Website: bh-photo
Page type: payment
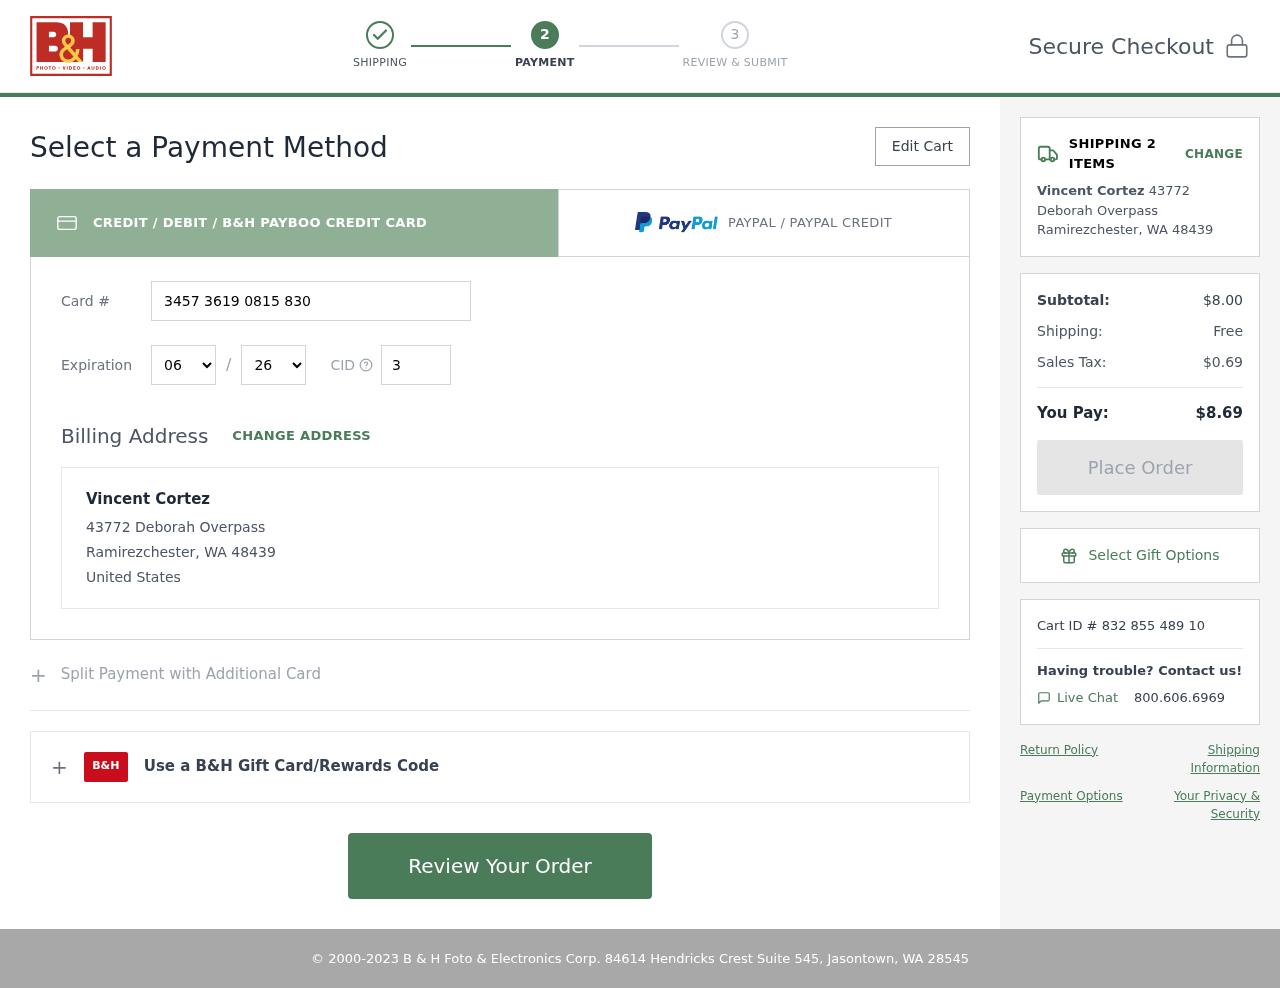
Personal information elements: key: PII_CARD_CVV
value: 3587
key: PII_CARD_EXPIRY_MONTH
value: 06
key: PII_CARD_EXPIRY_YEAR
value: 26
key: PII_CARD_NUMBER
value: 3457 3619 0815 830
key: PII_CITY_STATE_ZIP
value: Ramirezchester, WA 48439
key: PII_COUNTRY
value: United States
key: PII_FULLNAME
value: Vincent Cortez
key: PII_STREET
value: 43772 Deborah Overpass
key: PII_FULLNAME2
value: Vincent Cortez
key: PII_CITY
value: Ramirezchester
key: PII_STATE_ABBR
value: WA
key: PII_POSTCODE
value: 48439
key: PII_POSTCODE_FULL
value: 48439
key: PII_CITY_STATE
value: Ramirezchester, WA
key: PII_POSTCODE_NUMERIC
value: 48439
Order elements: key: ORDER_NUM_ITEMS
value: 2
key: ORDER_SUBTOTAL
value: $8.00
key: ORDER_SHIPPING_COST
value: Free
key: ORDER_TAX
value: $0.69
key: ORDER_TOTAL
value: $8.69
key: ORDER_ID
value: Cart ID # 832 855 489 10